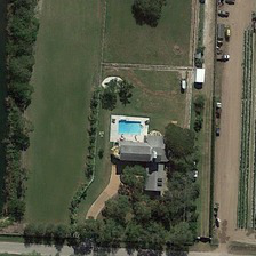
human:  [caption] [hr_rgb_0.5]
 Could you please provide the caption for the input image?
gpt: Only a small house is in a sparsely populated residential area.

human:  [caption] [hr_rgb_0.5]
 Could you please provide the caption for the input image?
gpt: There are only a few houses in this area.

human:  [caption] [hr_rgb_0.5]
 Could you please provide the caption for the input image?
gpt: There is a house with a grey roof next to the road.

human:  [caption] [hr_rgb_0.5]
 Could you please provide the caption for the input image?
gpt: There is a house with a grey roof by the side of the road.

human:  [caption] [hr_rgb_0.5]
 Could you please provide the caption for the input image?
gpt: There's a house with a gray roof near the street.